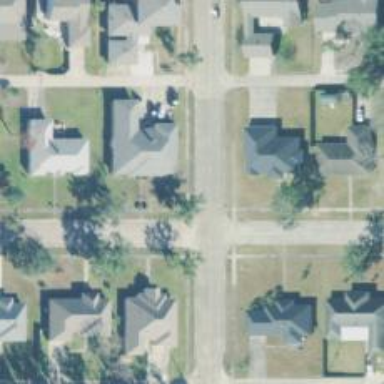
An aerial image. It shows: Residential road.